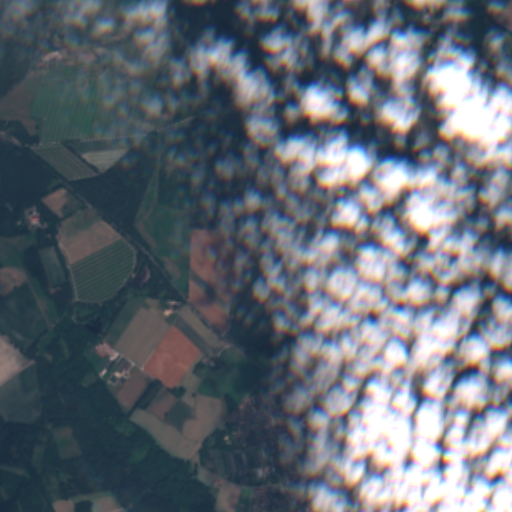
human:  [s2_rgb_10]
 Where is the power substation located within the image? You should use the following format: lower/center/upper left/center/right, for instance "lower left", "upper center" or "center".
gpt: The power substation is located in the center right of the image.
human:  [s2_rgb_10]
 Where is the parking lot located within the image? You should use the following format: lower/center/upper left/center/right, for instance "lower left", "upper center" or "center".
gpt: There is no parking lot in the image.